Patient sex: M
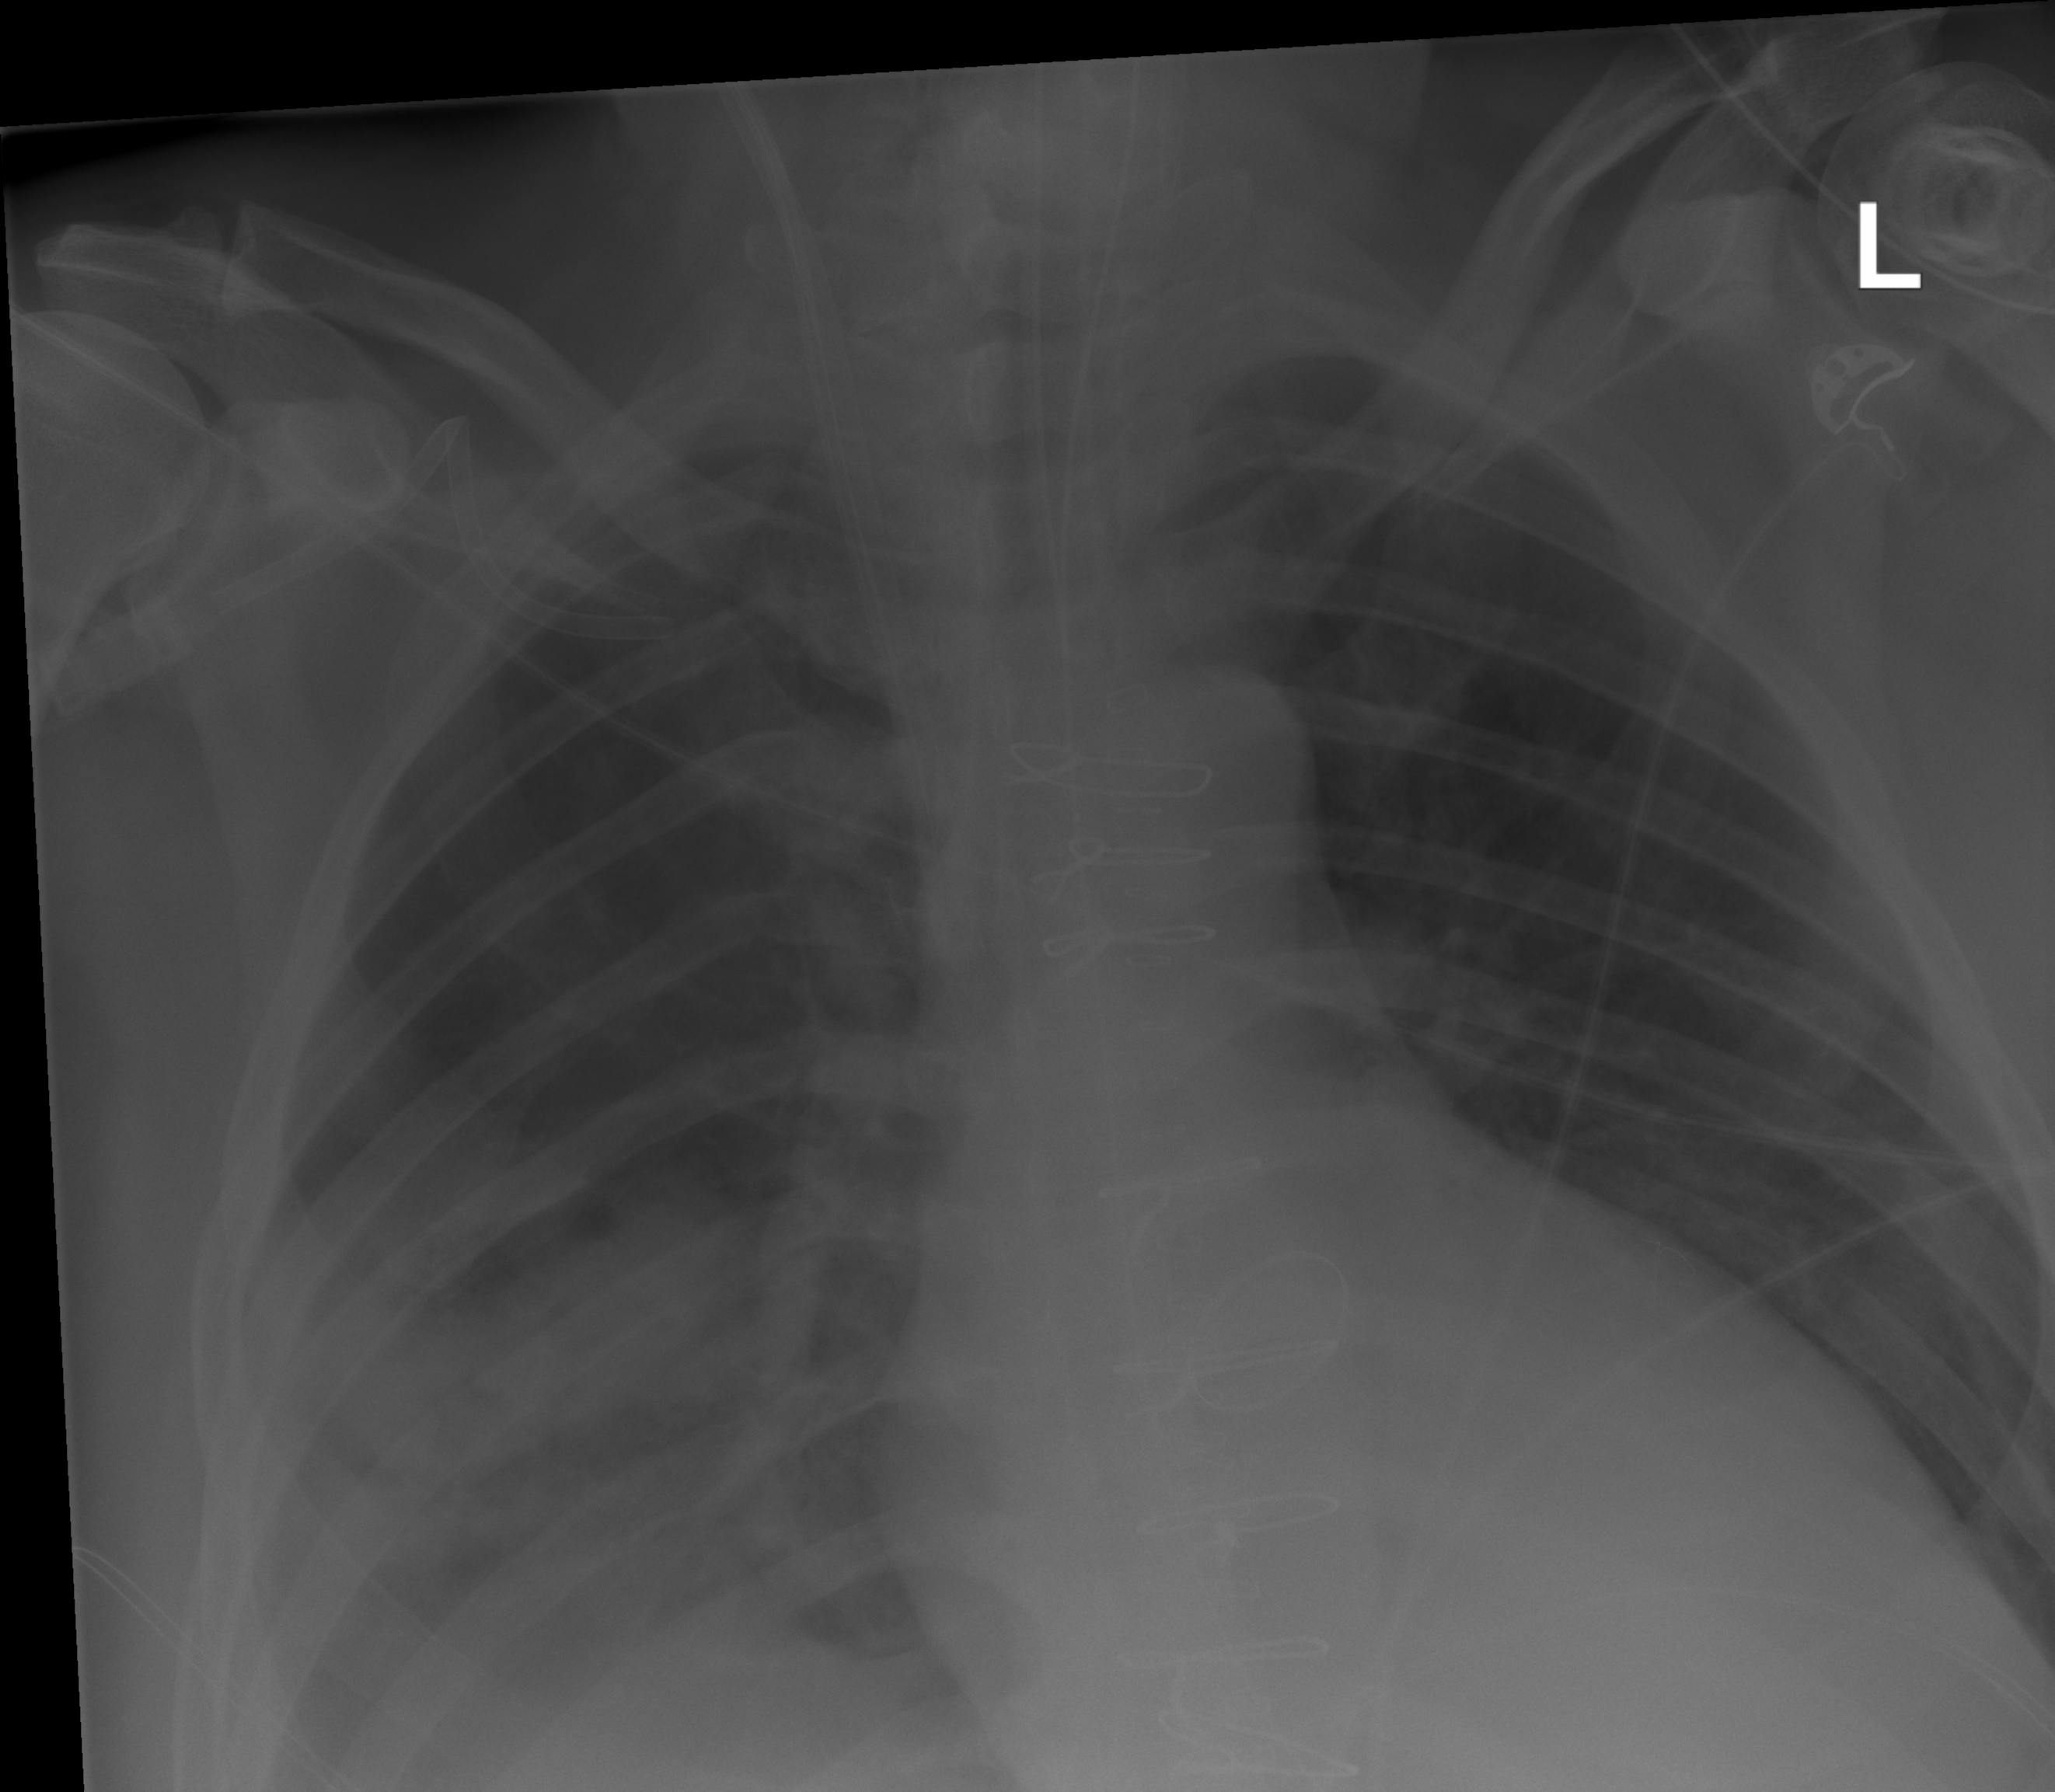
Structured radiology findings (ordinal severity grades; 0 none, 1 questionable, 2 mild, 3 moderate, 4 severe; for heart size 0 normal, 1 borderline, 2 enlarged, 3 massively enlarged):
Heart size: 2
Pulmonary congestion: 0
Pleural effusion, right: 3
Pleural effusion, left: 0
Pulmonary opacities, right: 0
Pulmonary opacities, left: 0
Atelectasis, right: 2
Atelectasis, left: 0